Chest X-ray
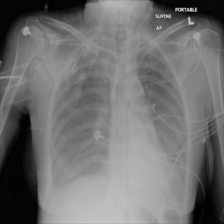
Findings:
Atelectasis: negative
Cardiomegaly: negative
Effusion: negative
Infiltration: negative
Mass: negative
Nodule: negative
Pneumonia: negative
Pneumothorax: negative
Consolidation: negative
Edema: negative
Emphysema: negative
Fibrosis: negative
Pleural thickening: negative
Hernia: negative